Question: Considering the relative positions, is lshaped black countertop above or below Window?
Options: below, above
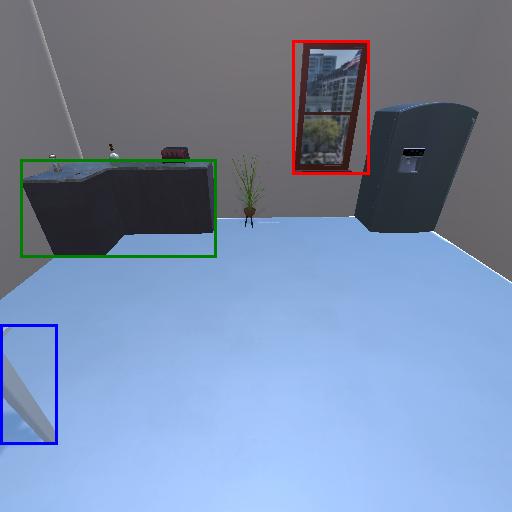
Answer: below